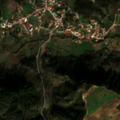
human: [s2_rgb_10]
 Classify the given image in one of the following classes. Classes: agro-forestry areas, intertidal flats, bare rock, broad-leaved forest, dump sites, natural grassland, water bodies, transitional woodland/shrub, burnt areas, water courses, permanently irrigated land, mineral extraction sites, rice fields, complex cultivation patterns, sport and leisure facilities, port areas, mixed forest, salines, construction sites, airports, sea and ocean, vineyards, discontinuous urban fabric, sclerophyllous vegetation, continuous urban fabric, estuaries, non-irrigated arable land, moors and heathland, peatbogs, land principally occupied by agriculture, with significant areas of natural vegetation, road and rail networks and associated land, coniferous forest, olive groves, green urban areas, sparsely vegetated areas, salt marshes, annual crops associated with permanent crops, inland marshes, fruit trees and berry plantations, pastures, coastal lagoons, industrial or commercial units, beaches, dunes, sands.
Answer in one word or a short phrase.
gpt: discontinuous urban fabric, olive groves, annual crops associated with permanent crops, complex cultivation patterns, land principally occupied by agriculture, with significant areas of natural vegetation, broad-leaved forest, coniferous forest, transitional woodland/shrub